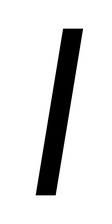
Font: Inter-Italic_Italic